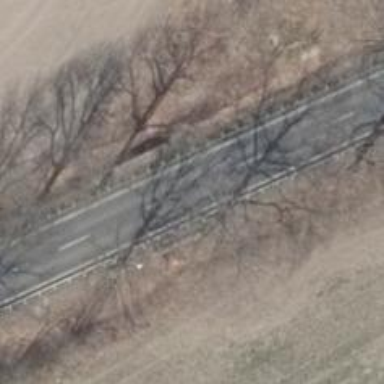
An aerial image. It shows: Culvert tunnel.